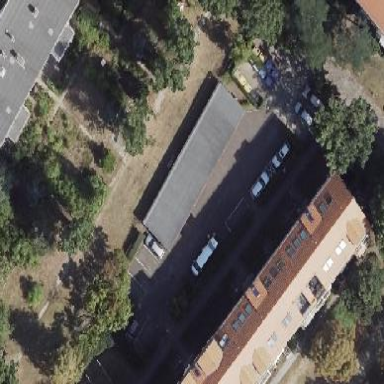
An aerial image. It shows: Group of garages.